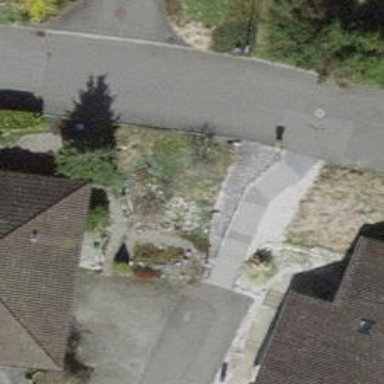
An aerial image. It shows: Road with steps.